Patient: sex F, age 75
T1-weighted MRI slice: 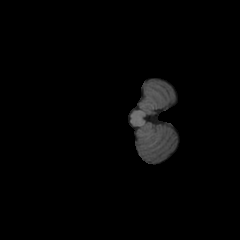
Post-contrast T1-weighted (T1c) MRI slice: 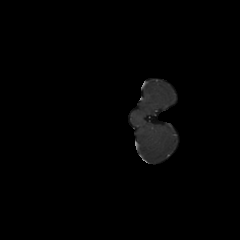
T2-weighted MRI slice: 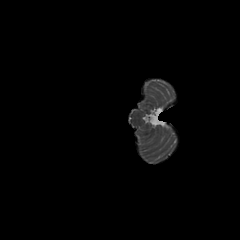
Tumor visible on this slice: no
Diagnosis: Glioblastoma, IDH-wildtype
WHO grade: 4